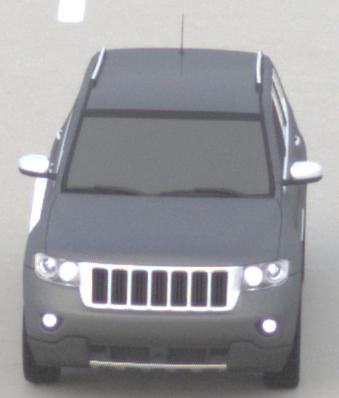
Make: Jeep
Model: Grand Cherokee
Detailed model: WK2
Model produced from: 2010
Model produced until: 2021
Doors: 5
Color: gray
Road condition: dry road
Daytime: morning or afternoon
Contrast: low contrast